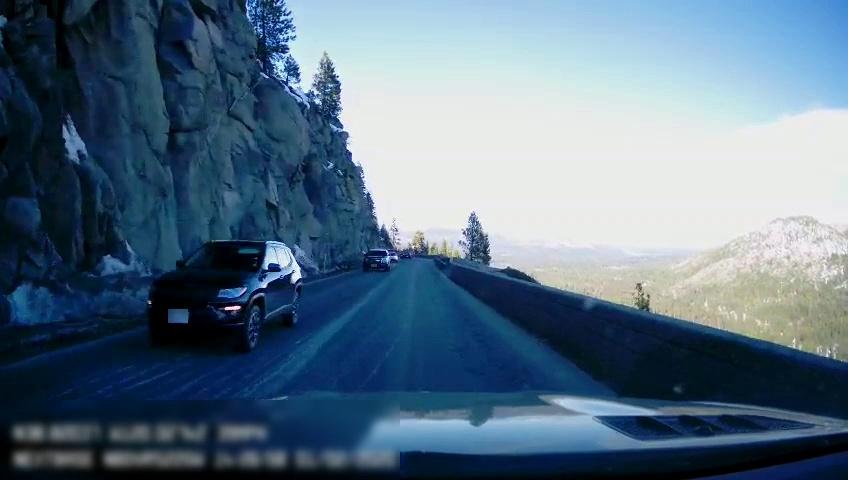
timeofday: Day
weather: Sunny
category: Drivable Space
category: Vehicles | SUV
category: Vehicles | SUV
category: Vehicles | SUV
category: Lanes | Opposite Lane